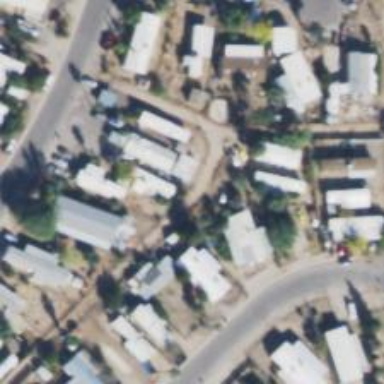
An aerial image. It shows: Alley classified as service road.